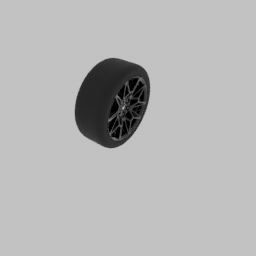
Label: mechanical